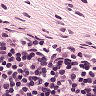
Metastatic tissue present: no